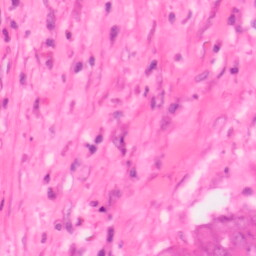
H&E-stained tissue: Colon